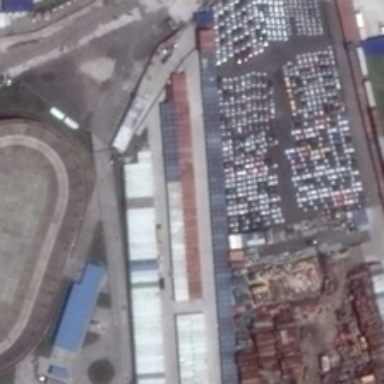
The industrial houses in the street are neatly arranged .